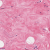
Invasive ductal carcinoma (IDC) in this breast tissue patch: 0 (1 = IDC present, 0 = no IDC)